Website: crate-barrel
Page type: customer-info-address
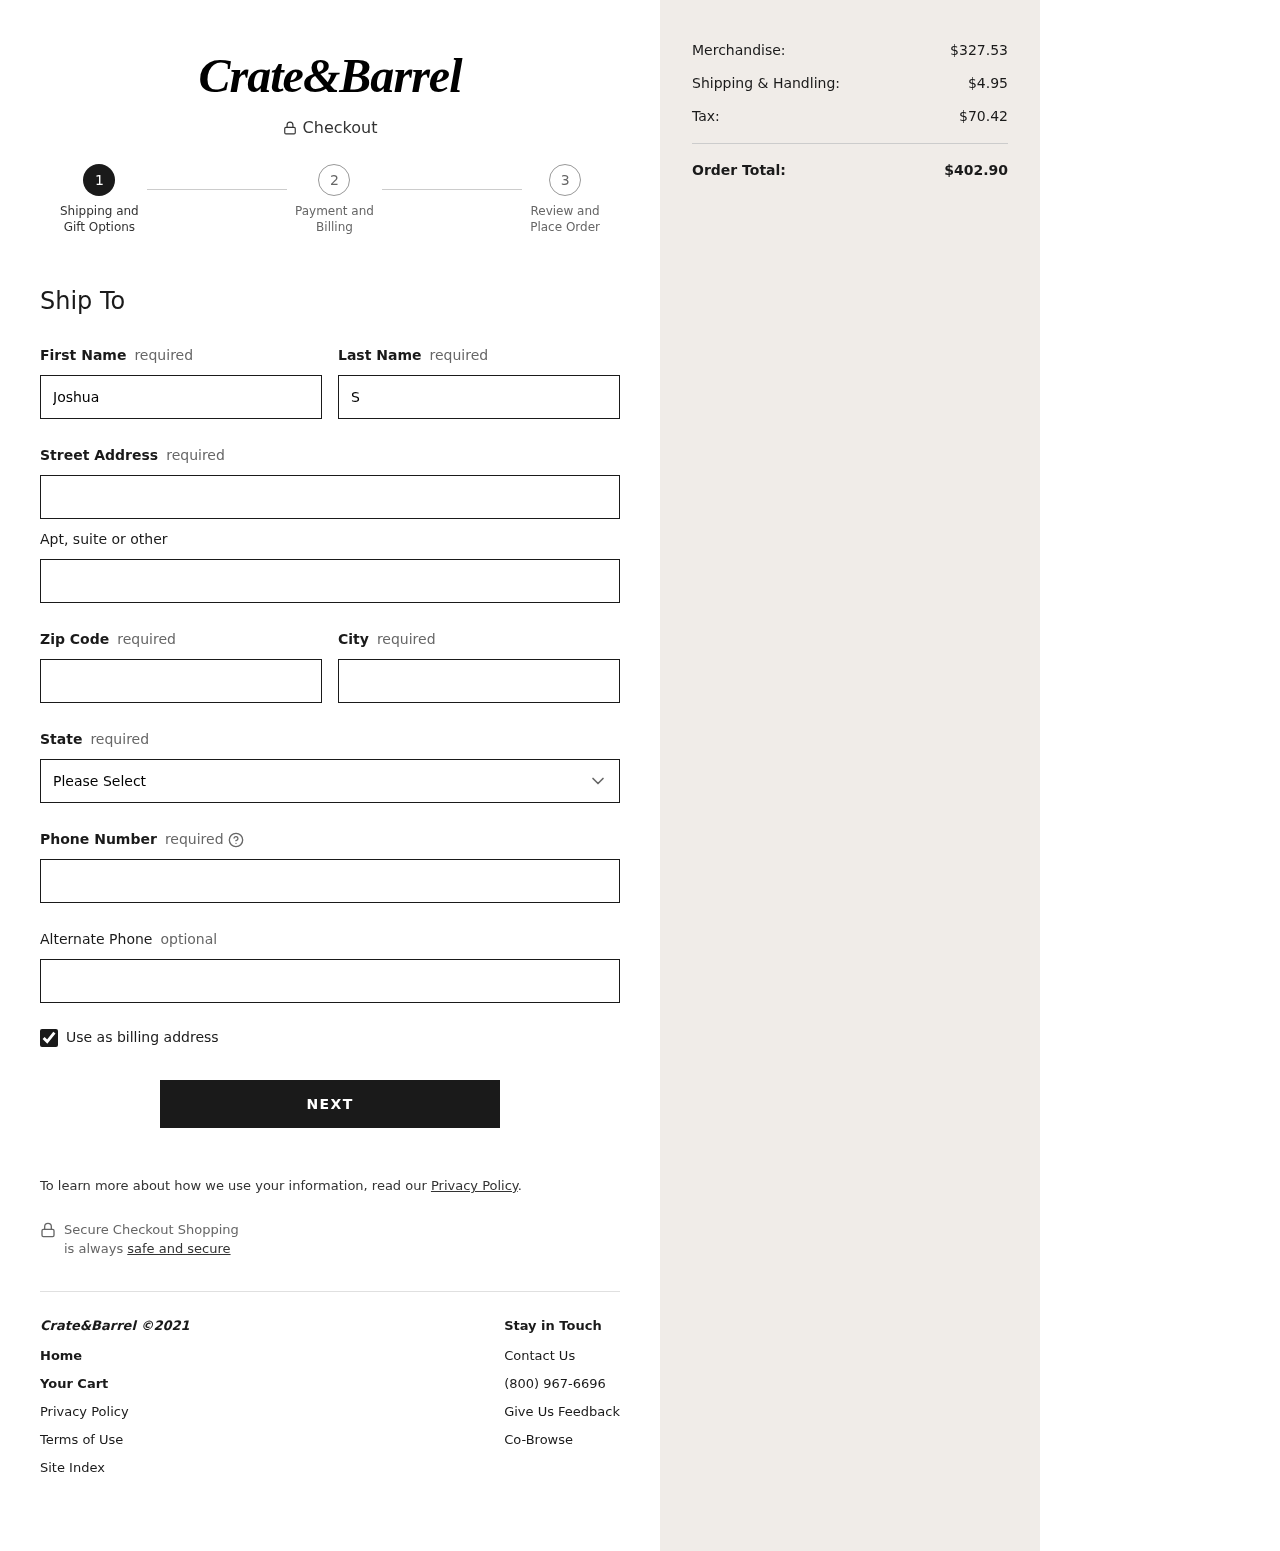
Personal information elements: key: PII_STATE
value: Alabama
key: PII_FIRSTNAME
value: Joshua
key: PII_LASTNAME
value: Shelton
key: PII_STREET
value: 500 Amber Summit
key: PII_POSTCODE
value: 02032
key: PII_CITY
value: East Sherylton
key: PII_PHONE
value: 3477657835
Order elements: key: ORDER_SUBTOTAL
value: $327.53
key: ORDER_SHIPPING_COST
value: $4.95
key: ORDER_TAX
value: $70.42
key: ORDER_TOTAL
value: $402.90